Question: I develop plugin for 'sublme text 3'. I need code for getting nearest to cursor word.
For example if I got cursor as on image...

... this plugin should return word 'run'
....or at least number '10' which corresponds position of char 'u' in line '4':
And then I will be able to get word 'run' from number '10' and text of line '4'.
But now I only can get 'linetext' on which I got cursor:
'''
import sublime, sublime_plugin
class line_nearest_to_cursor_wordCommand(sublime_plugin.WindowCommand):
def run(self):
print('line_nearest_to_cursor_word called')
view = self.window.active_view()
region1 = view.sel()[0]
line = view.line(region1)
linetext = view.substr(line)
print(linetext)
'''
When I print 'region1' it gives two numbers, but they are wierd:
'''
print (region1) # prints (113, 113), but 113 is not position of char "u" in line " def run(self):"
'''
So problem reduced to writing method 'getXcoordPositionOnLine'...
'''
xCoord = getXcoordPositionOnLine(region1)
print xCoord
'''
... which will give me x position of cursor on line.
Or maybe there is a better solution.
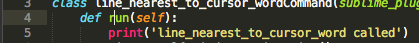
Answer: I answered <URL> for you yesterday. Looking at the docs, if you simply replace 'line' in yesterday's answer with 'word', I believe you will get what you are looking for.
'''
view = self.window.active_view()
word = view.word(view.sel()[0])
wordtext = view.substr(word)
'''
As @skuroda suggests, this is easily answered by looking at the documentation. It isn't that difficult to understand.